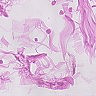
Metastatic tissue present: no